Question: I am working on Attribute Routing of Web Api 2 . I am trying to implement a Route which contains a regex
Url should be like this
'''
/xyz/sale
/xyz/rent
'''
I tried my best and searched alot on google but in-vane . What i tried is
'''
[Route(@"xyz/{Type:^sale|rent$}")]
'''
But it gives the following error
'''
The inline constraint resolver of type 'DefaultInlineConstraintResolver'
was unable to
resolve the following inline constraint: '^sale|rent$'.
'''
here is the screenshot of error

Please help me out . Thanks
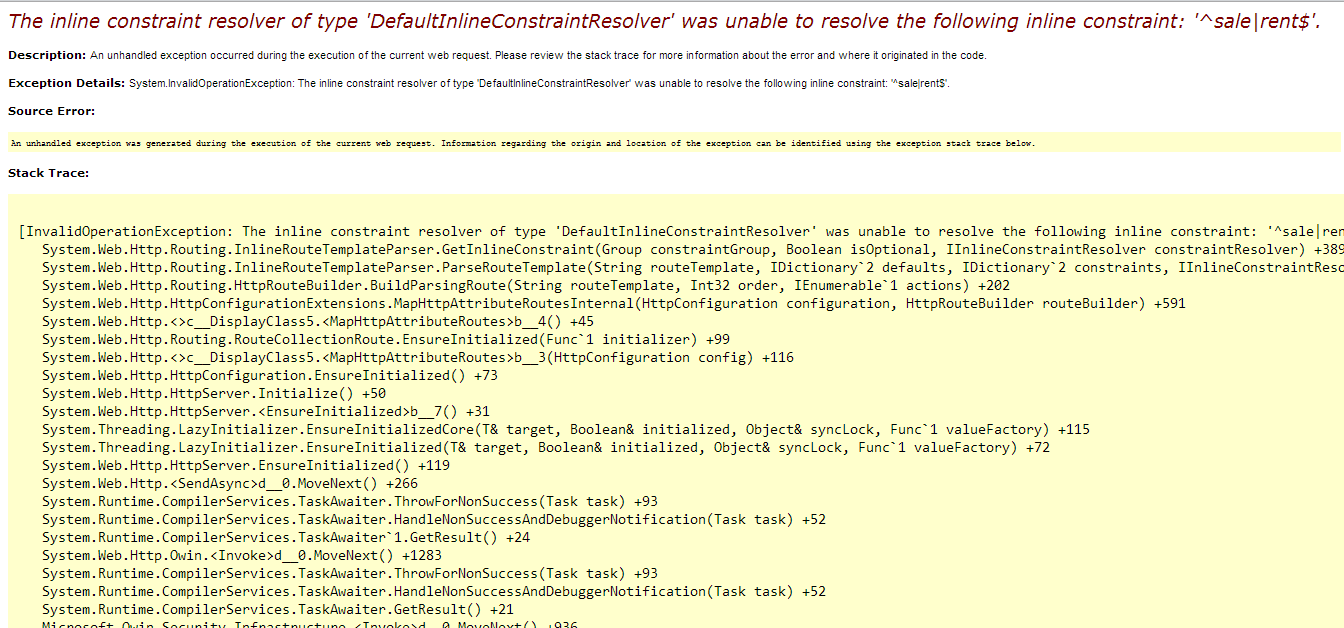
Answer: How about:
'''
[Route("xyz/{Type:regex(sale|rent)}")]
'''
If not try:
'''
[Route("xyz/{Type:regex(^(sale|rent)$)}")]
'''